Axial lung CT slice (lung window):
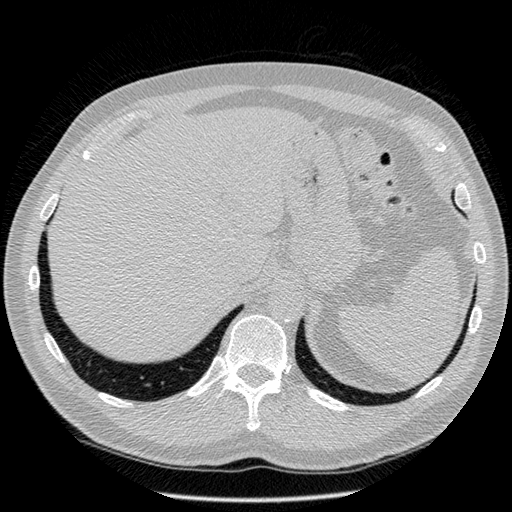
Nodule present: no